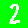
Digit: 2